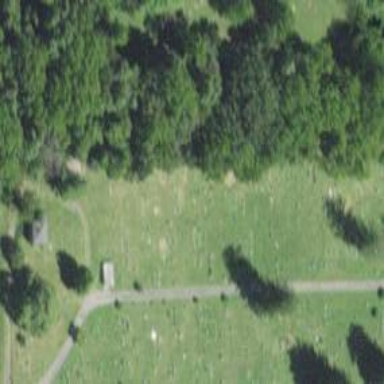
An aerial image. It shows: Cemetery or graveyard.